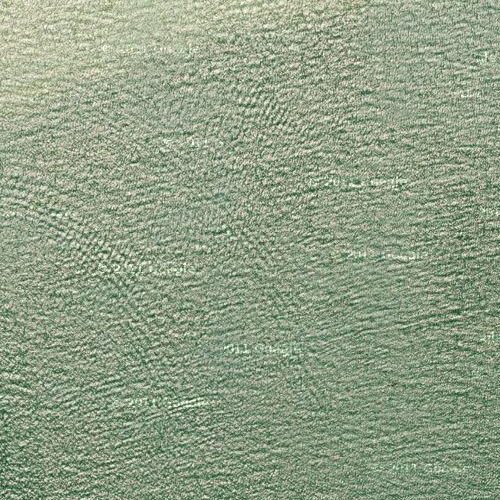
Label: sydney